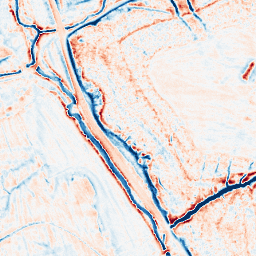
Category: edge_preserving
Decomposition family: anisotropic_diffusion
Decomposition parameters: iterations: 20
kappa: 10
gamma: 0.2
Upsampling method: sinc_hamming
Upsampling parameters: scale: 8
kernel_size: 16
Upsampling scale: 8